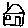
Label: house